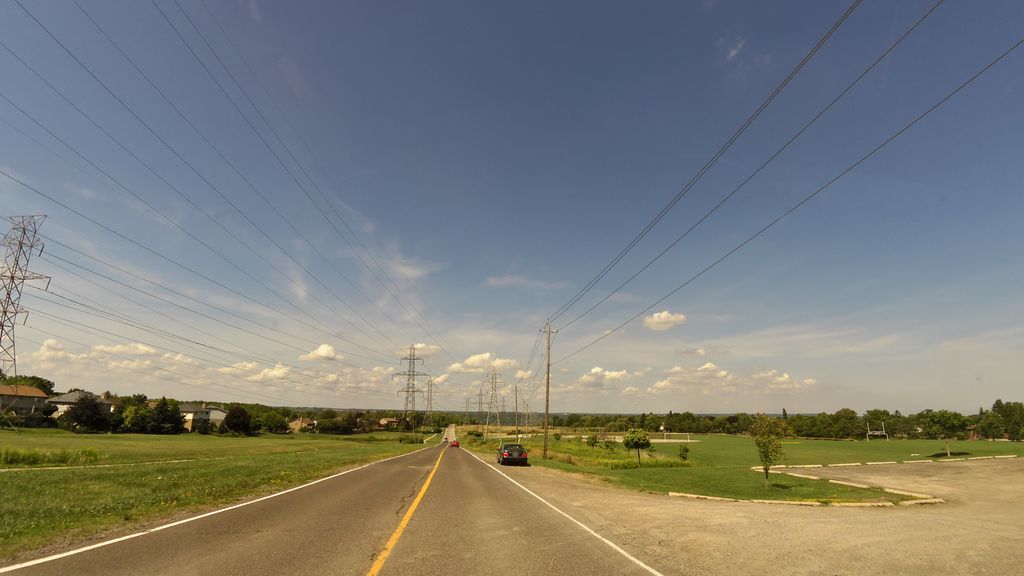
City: hamilton